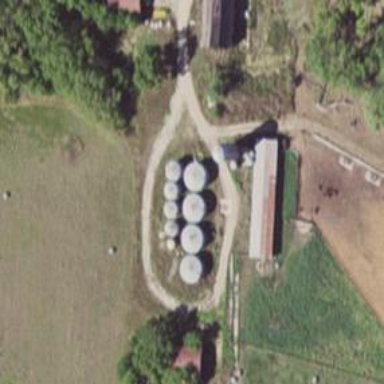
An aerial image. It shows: Silo.